Question: I recently tried running Eclipse on my Windows installation after several months (since I was working primarily on Ubuntu). Naturally, my java installation was outdated and Eclipse reported that it couldn't find a JDK to work with, so I proceeded to update the existing java installation. However, after the most recent version of Java was installed, the installer proceeded to uninstall the previous, outdated version of java (1.7), with my consent. Now, when I try to run Eclipse, this is the error message I get:

It probably has something to do with setting of path variables or previous eclipse settings and the version of eclipse I'm using is from the Android ADT bundle (please do not ask me to switch to Android Studio; I have my reasons).
How do I fix this and get Eclipse up and running?
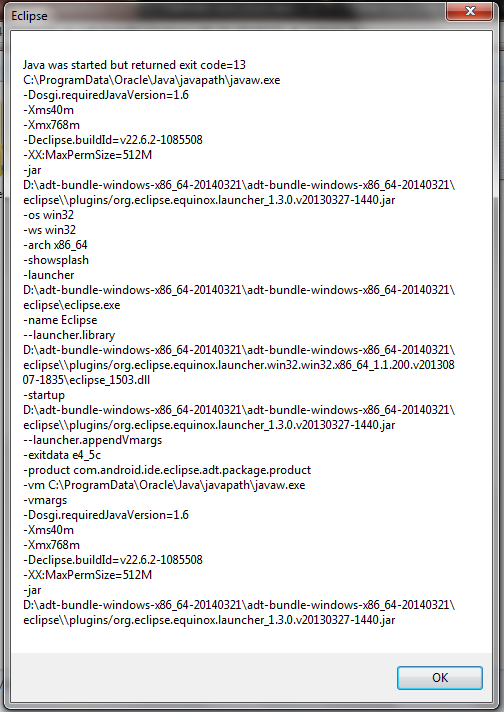
Answer: No need to re-install eclipse, if you read the log you will notice that 'javaw' was told to use java 6, but it is obviously not the java version you are trying to launch with.
Simply change '1.6' to '1.x' in '$ECLIPSE_HOME/eclipse.ini'.